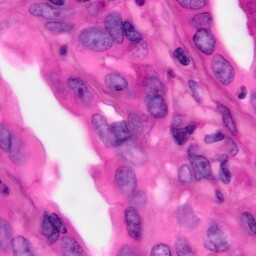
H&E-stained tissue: Pancreatic